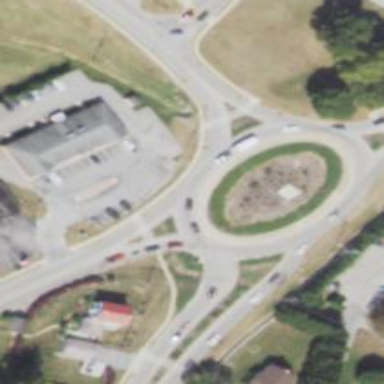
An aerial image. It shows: Roundabout on primary highway.